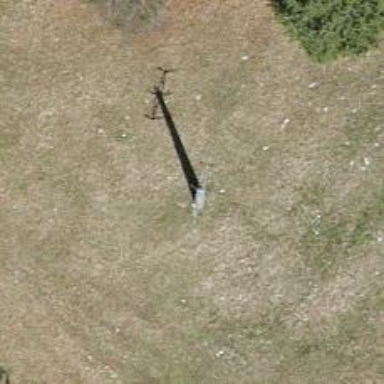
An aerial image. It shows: Power pole.